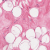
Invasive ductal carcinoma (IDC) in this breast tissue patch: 0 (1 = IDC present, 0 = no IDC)